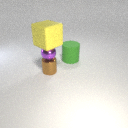
small brown metal cylinder below small purple metal sphere